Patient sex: M
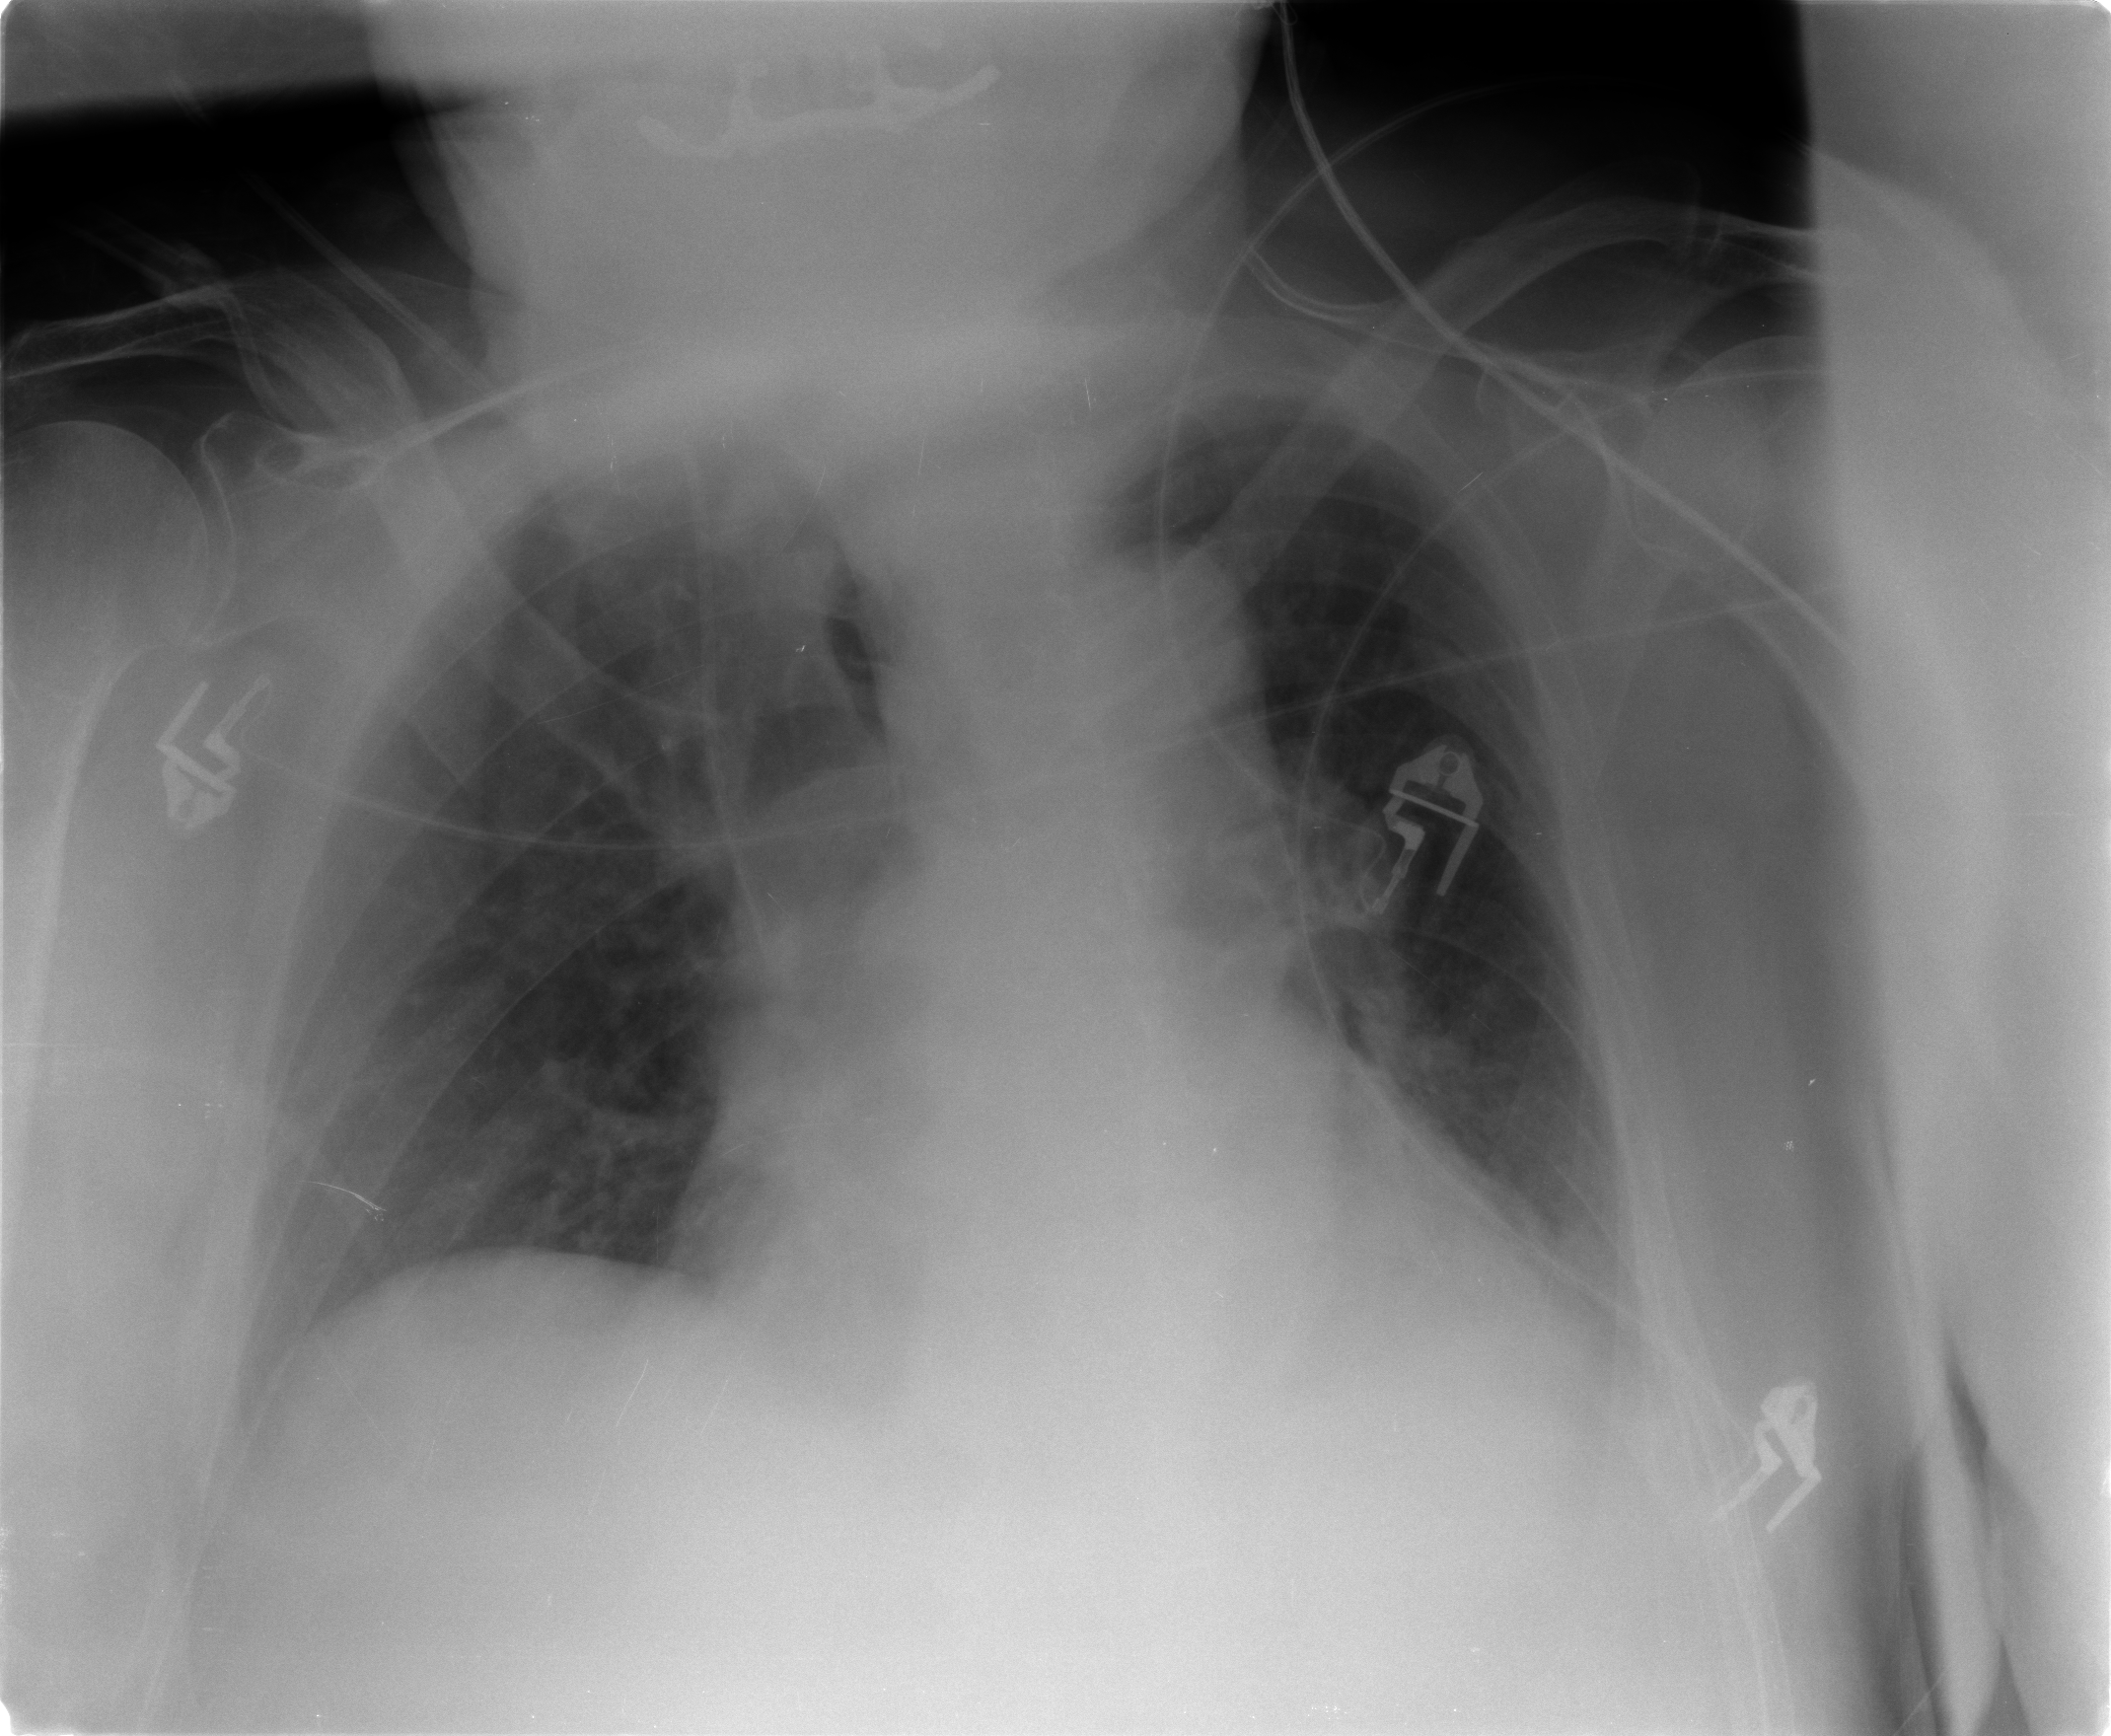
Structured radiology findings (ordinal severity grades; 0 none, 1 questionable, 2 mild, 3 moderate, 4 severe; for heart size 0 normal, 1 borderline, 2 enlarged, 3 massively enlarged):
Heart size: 2
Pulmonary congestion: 2
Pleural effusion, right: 1
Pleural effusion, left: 2
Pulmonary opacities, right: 0
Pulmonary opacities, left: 0
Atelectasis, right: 0
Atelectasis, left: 2